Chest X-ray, PA view. Patient: 69 years old, sex M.
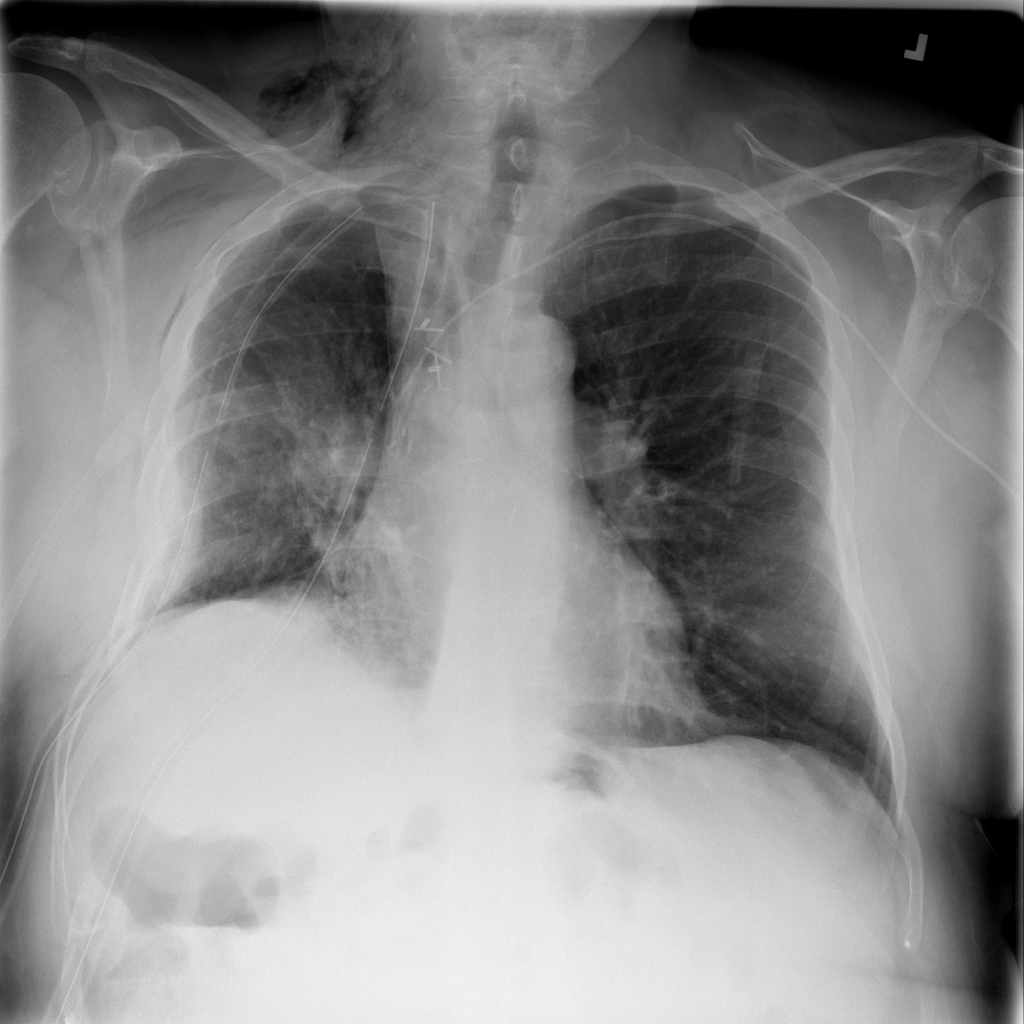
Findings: Emphysema, Pleural_Thickening